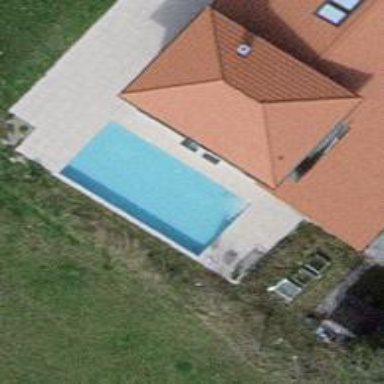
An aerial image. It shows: Swimming pool located in leisure land.